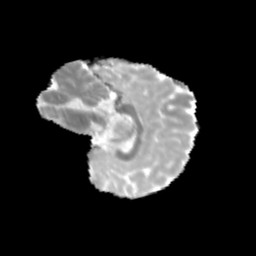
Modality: MD
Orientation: sagittal
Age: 11
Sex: male
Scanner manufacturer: siemens
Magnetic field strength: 3 T
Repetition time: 3.8 s
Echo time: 0.07 s